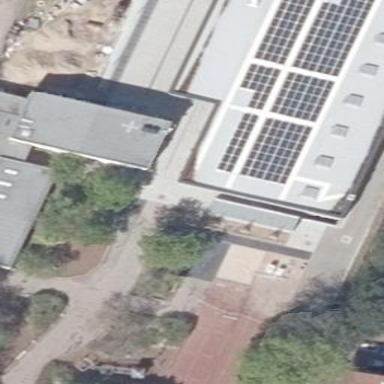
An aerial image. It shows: Building that is sports hall.